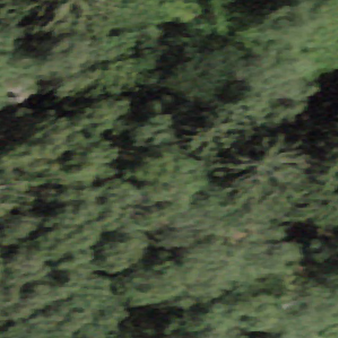
Label: other